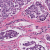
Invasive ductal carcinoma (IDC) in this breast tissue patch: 0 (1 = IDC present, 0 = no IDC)